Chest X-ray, PA view. Patient: 27 years old, sex M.
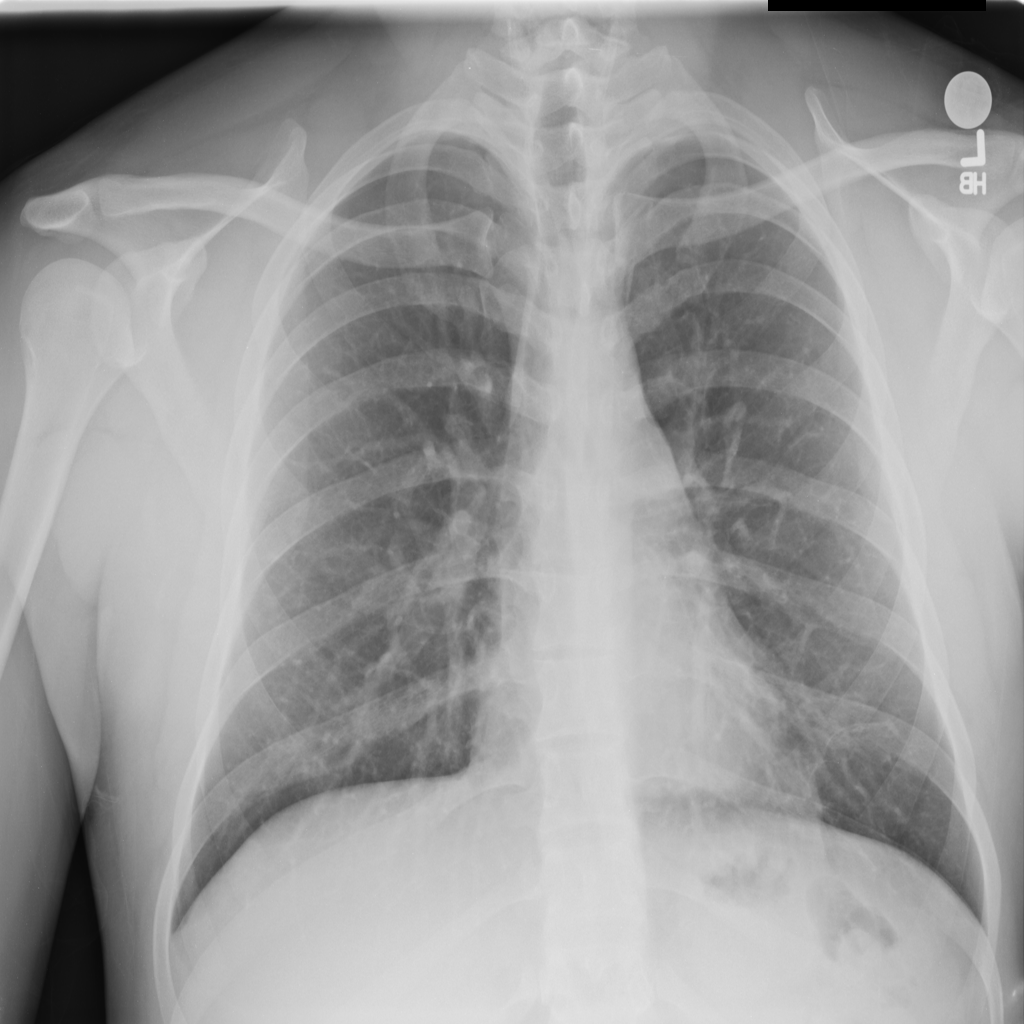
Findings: No Finding